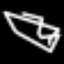
Label: squiggle